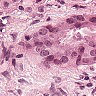
Metastatic tissue present: yes